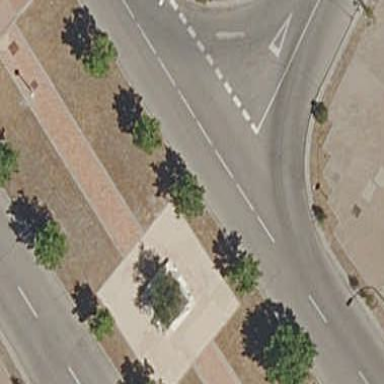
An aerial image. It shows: Footway made of paving stones.